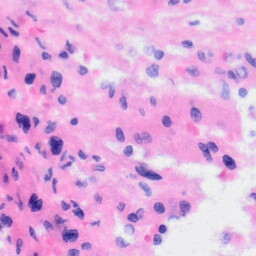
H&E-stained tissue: Liver